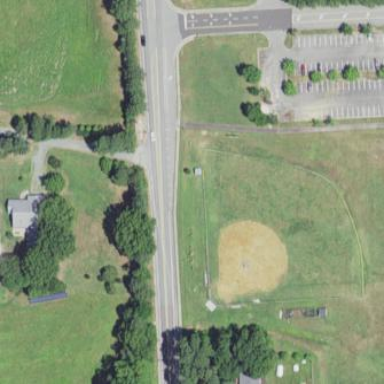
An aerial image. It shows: Baseball pitch for leisure land activities.